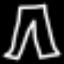
Label: pants